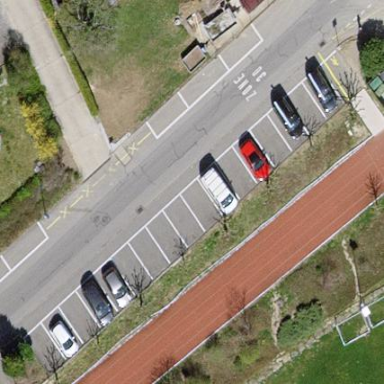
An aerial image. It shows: Parking available on the street side.